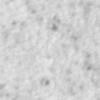
Label: no_change